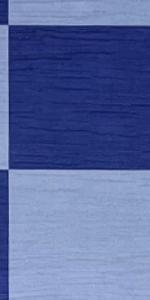
Label: Empty